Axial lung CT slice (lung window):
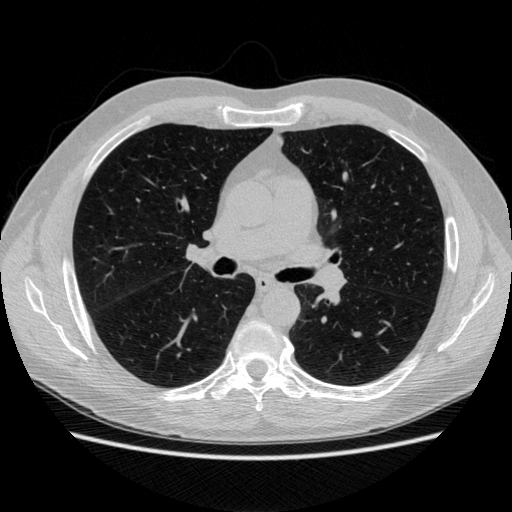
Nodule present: no